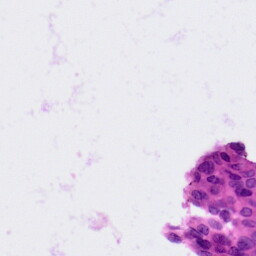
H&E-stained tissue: Ovarian